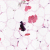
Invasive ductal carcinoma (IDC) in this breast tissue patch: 0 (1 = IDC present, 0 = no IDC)